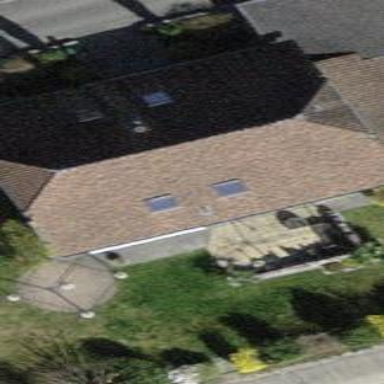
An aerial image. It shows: Building with tiled roof.